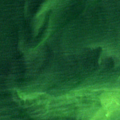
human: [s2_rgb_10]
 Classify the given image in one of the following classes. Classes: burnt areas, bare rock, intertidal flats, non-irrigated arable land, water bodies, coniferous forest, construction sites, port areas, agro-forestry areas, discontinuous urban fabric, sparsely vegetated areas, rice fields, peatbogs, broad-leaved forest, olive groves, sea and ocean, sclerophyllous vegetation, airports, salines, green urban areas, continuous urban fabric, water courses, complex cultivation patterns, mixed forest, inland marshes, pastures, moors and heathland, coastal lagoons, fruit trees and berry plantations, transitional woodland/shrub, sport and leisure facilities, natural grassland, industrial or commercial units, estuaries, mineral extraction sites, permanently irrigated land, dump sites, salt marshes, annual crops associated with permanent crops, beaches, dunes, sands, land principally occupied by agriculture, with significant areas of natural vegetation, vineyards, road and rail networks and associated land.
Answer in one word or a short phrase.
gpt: sea and ocean